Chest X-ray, PA view. Patient: 24 years old, sex M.
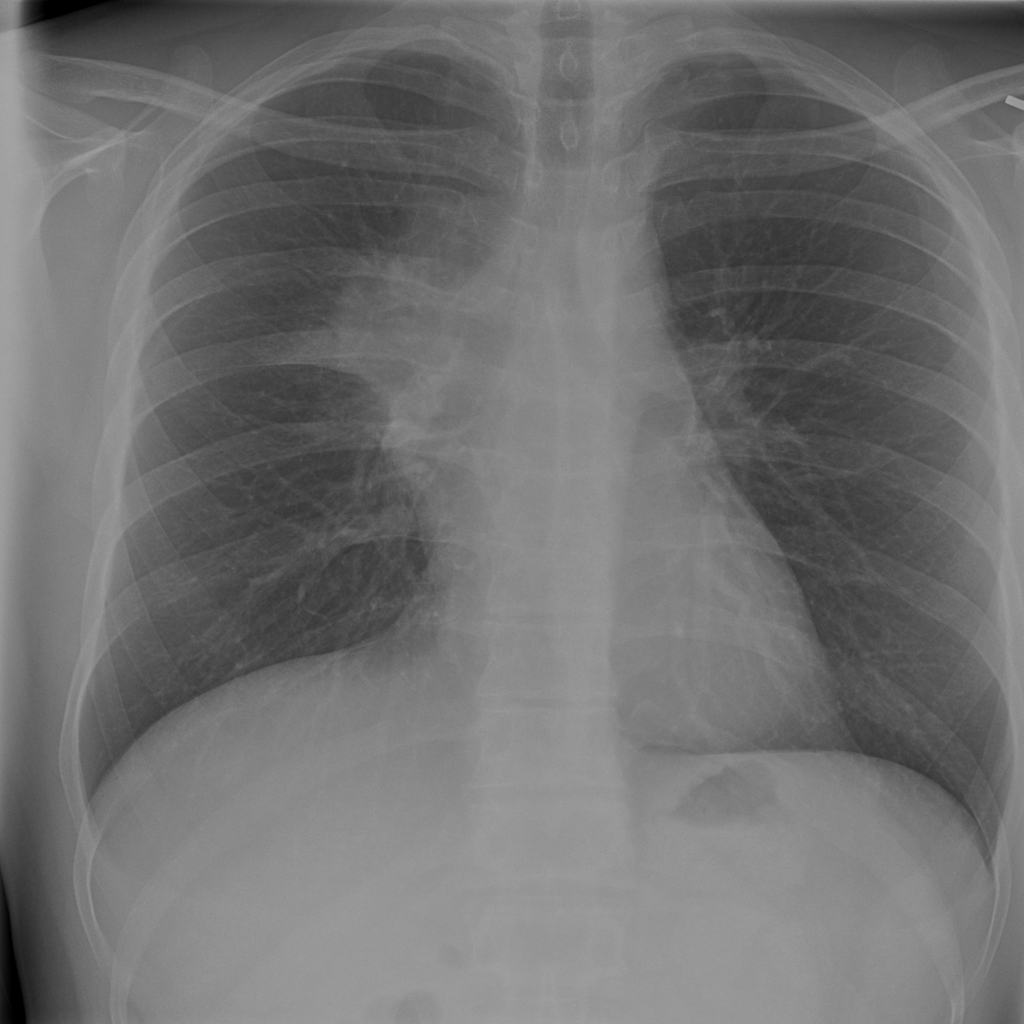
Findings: Atelectasis, Mass